Field crop: maize
Growth stage: 2
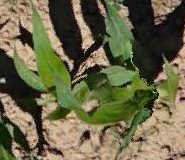
Species: maize